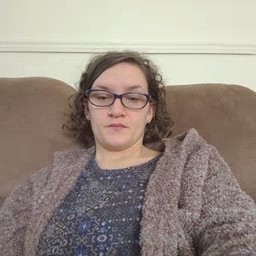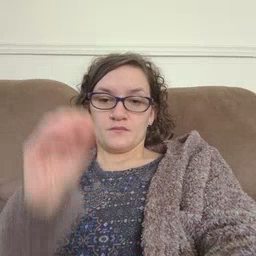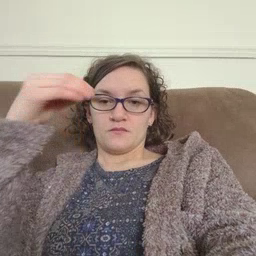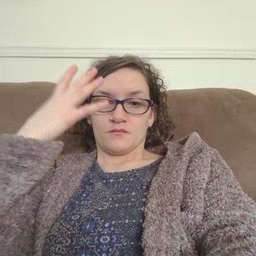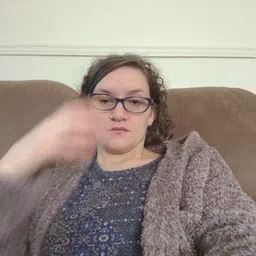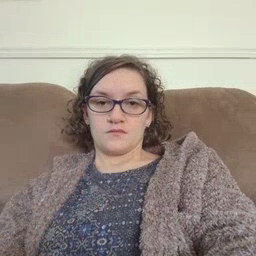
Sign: sun